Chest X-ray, PA view. Patient: 42 years old, sex M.
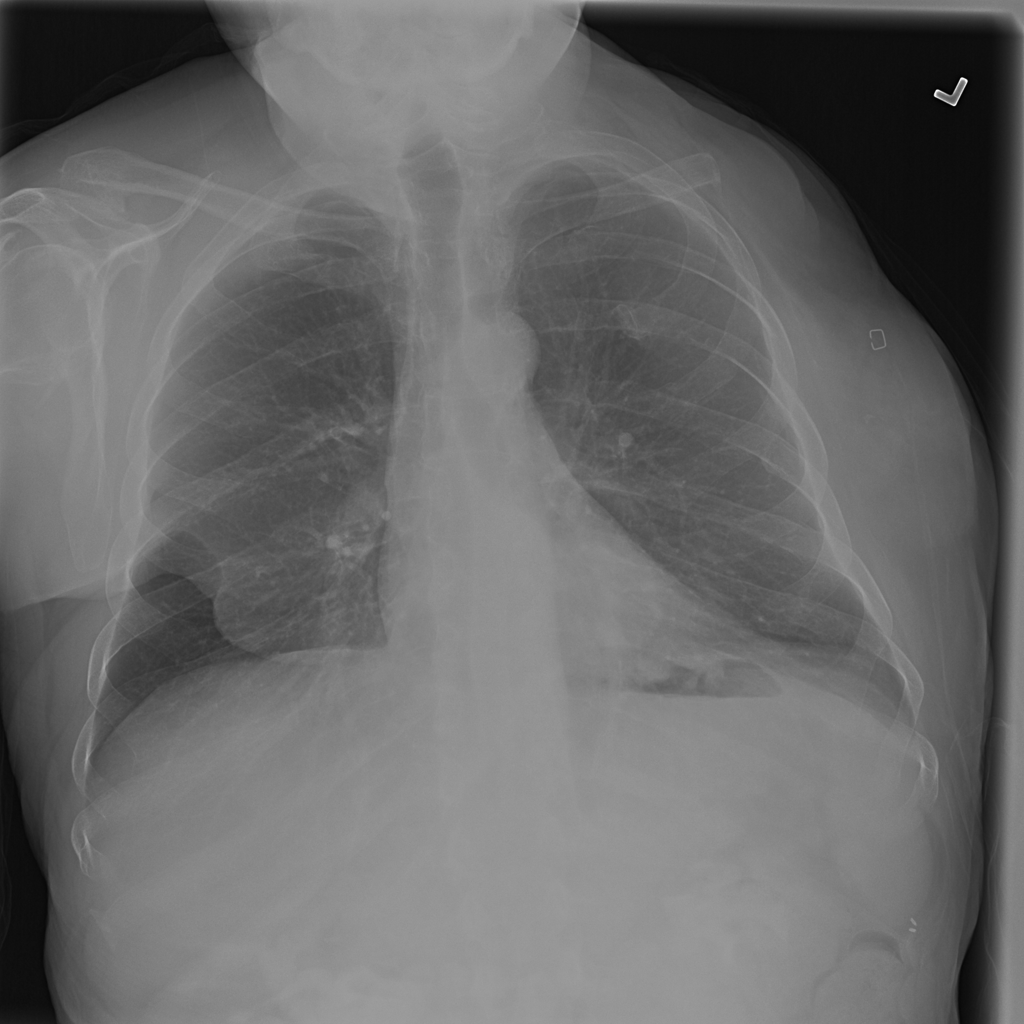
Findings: No Finding